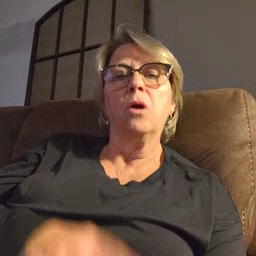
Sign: hesheit